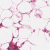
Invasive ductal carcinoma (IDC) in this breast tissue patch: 0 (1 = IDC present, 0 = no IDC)